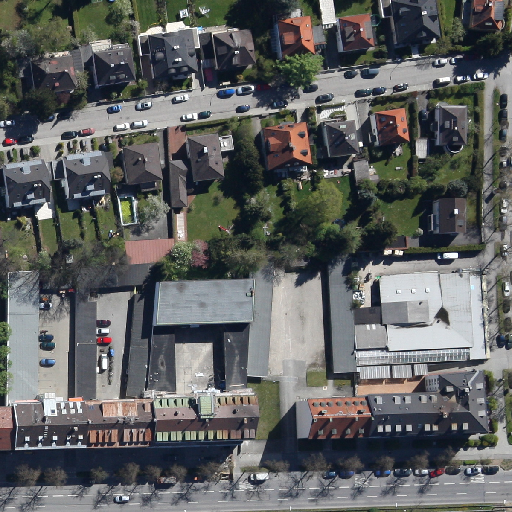
Referring expression: car in the parking area